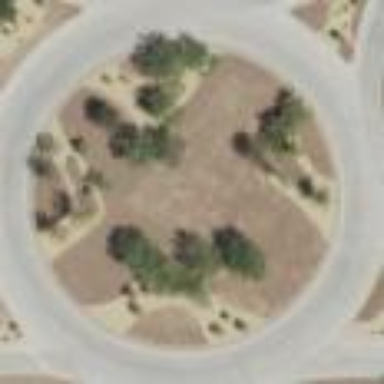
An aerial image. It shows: Unclassified road leading to roundabout junction.